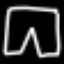
Label: pants